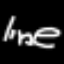
Label: line